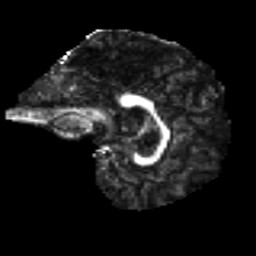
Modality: FA
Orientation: sagittal
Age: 71
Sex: male
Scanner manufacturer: ge
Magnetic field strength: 3 T
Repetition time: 7.8 s
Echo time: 0.0606 s